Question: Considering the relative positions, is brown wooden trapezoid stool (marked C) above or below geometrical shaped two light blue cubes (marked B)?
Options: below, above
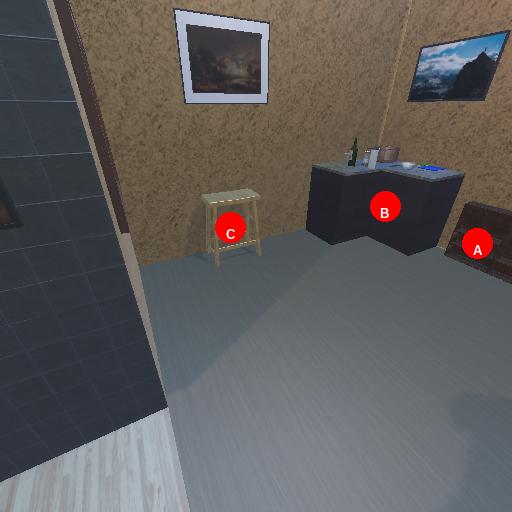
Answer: below